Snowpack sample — Loveland Pass, Silver Plume, Colorado, USA (2/11/26, 12:00 PM MST)
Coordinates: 39.663, -105.886
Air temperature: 35 °F
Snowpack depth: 82 cm
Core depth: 10 cm
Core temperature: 17.6 °F
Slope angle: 13°, slope face: 12°
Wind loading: high
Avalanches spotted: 1
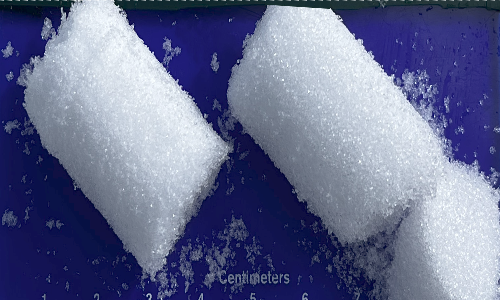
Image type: core
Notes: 1 small avalanche spotted on the north side of the bowl, lots of wind loading